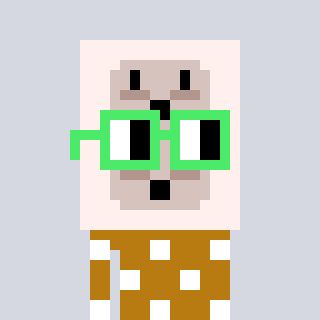
a pixel art character with square light green glasses, a outlet-shaped head and a gold-colored body on a cool background